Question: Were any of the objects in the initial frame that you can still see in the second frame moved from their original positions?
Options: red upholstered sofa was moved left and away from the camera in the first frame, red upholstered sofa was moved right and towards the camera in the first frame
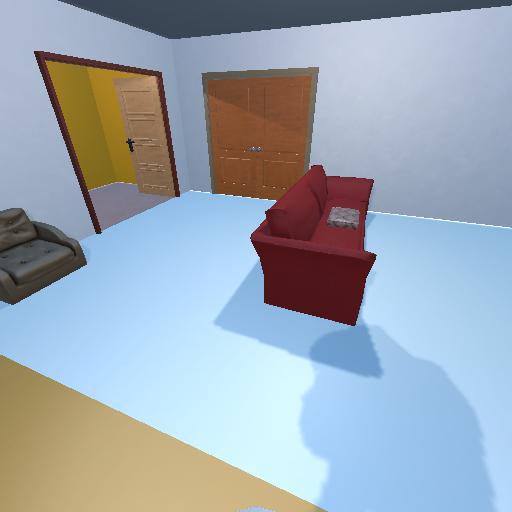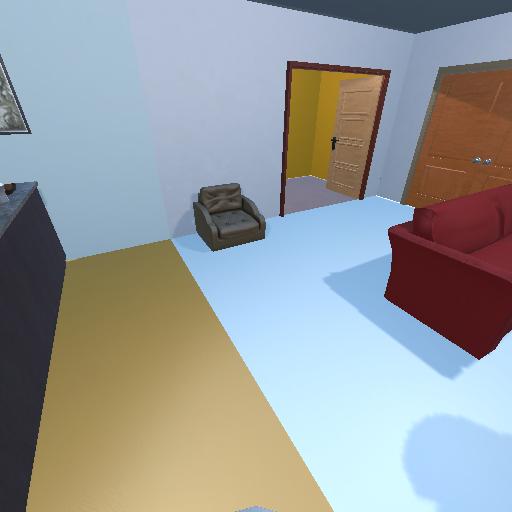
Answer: red upholstered sofa was moved left and away from the camera in the first frame